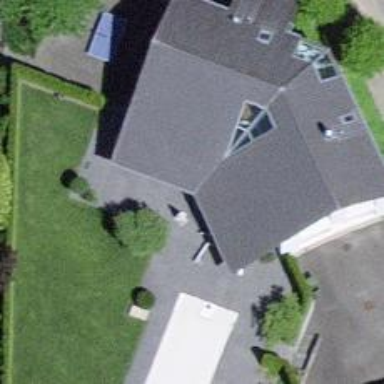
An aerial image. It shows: Residential building with gabled roof.